Question: i am facing this error when i want to run 'ionic build android' command.
i tried everything and obviously i have no idea what to do here .
i have SDK and JDK , Gradle and other things .
if i run the ionic serve command it works with no problem and the app shown in the browser but i can't build the app with build command .
i installed the cordova and ionic using this tutorial <URL> and i think i dont miss anything around here .
when i run 'android' command , it shown up the android sdk manager with the API installed , when i run 'gradle' it works . but this one does not work
here is the picture of the error :

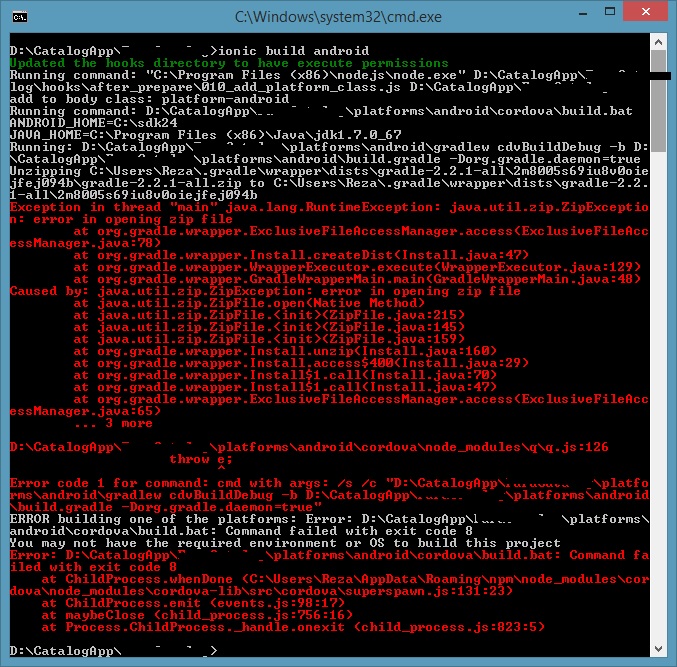
Answer: This happens to me with 'ios' builds and re-installing the platform will always worked for me. try that
'''
ionic platform remove android
ionic platform add android
'''
<URL>
HTH